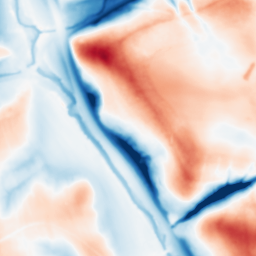
Category: multiscale
Decomposition family: dog
Decomposition parameters: sigma_low: 1
sigma_high: 20
Upsampling method: quartic
Upsampling parameters: scale: 8
Upsampling scale: 8